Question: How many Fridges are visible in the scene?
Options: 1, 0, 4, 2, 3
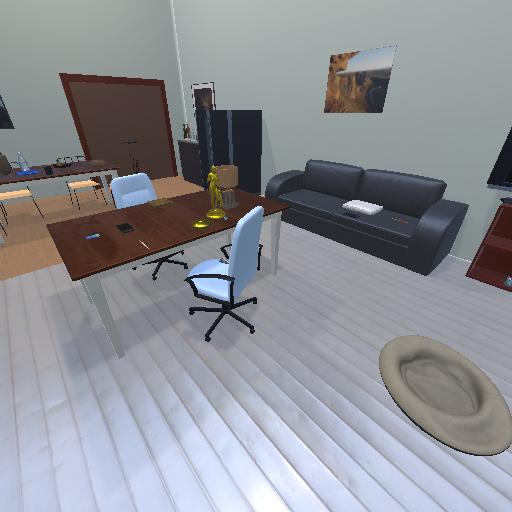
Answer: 1